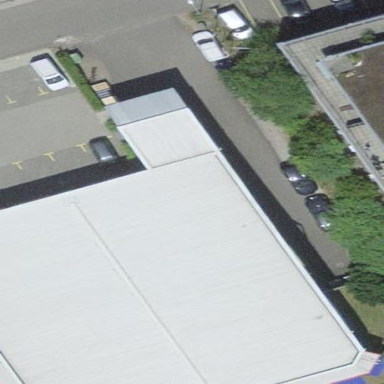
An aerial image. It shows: Industrial building.